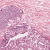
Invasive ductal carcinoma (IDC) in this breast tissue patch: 0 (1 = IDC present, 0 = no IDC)